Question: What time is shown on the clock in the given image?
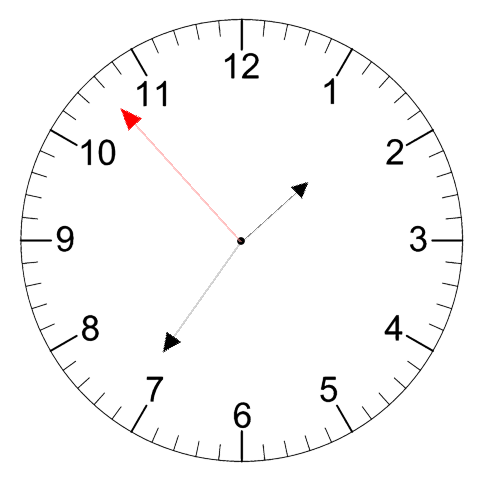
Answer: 01:35:53